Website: macys
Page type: billing-address
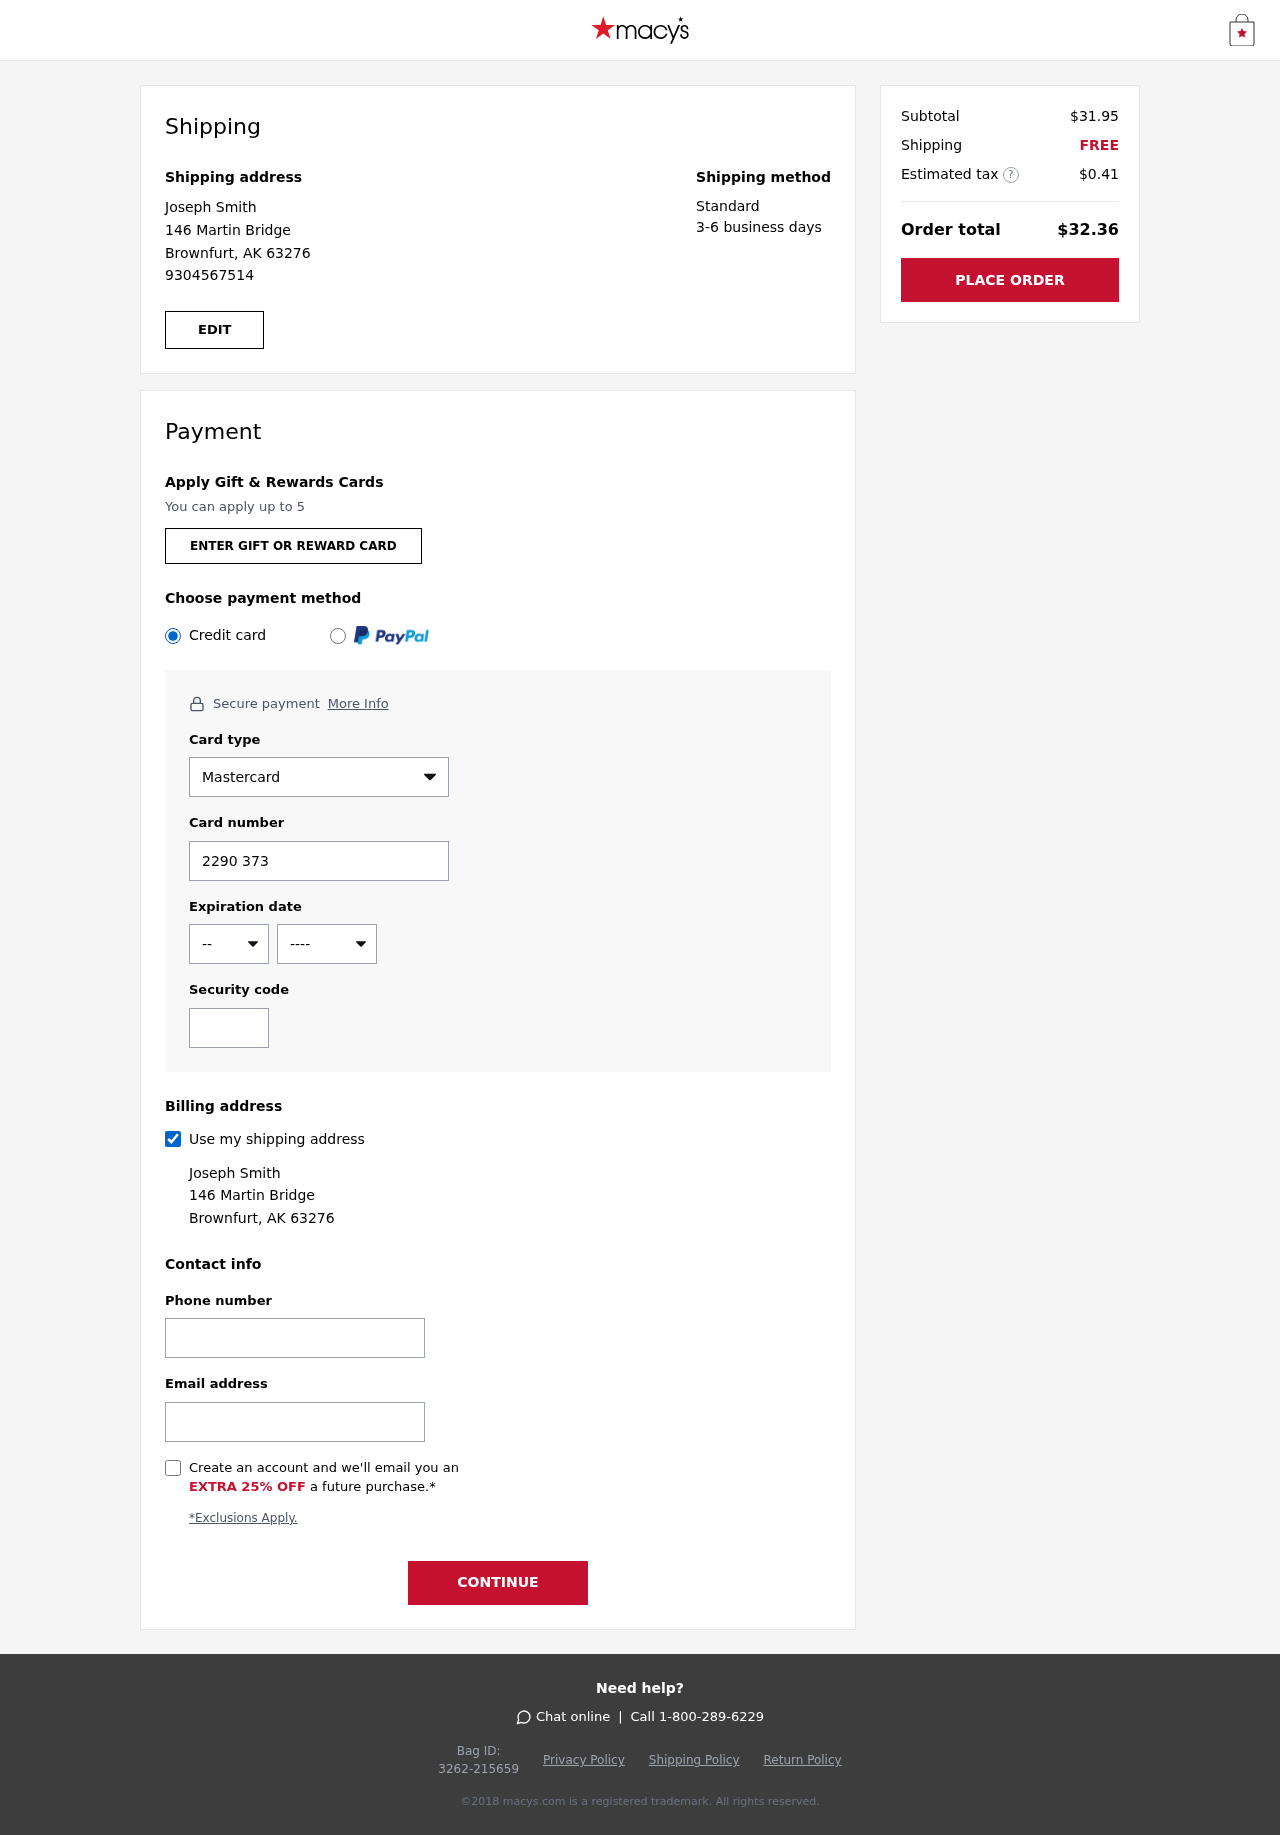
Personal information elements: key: PII_CARD_CVV
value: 537
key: PII_CARD_EXPIRY_MONTH
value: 01
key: PII_CARD_EXPIRY_YEAR
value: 28
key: PII_CARD_NUMBER
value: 2290 3731 0251 1736
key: PII_CARD_TYPE
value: Mastercard
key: PII_EMAIL
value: josephsmith@hotmail.com
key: PII_FULLNAME
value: Joseph Smith
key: PII_PHONE
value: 9304567514
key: PII_STREET
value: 146 Martin Bridge
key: PII_CITY_STATE_ZIP
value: Brownfurt, AK 63276
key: PII_FIRSTNAME
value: Joseph
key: PII_LASTNAME
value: Smith
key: PII_FULLNAME2
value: Joseph Smith
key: PII_FULLNAME3
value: Joseph Smith
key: PII_FIRSTNAME2
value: Joseph
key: PII_FIRSTNAME3
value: Joseph
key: PII_LASTNAME2
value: Smith
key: PII_LASTNAME3
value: Smith
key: PII_FIRSTNAME_DERIVED
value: Joseph
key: PII_LASTNAME_DERIVED
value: Smith
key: PII_FULLNAME_DERIVED
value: Joseph Smith
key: PII_NAME_FULL_DERIVED
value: Joseph Smith
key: PII_STREET2
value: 146 Martin Bridge
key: PII_PHONE2
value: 9304567514
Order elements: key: ORDER_SUBTOTAL
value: $31.95
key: ORDER_SHIPPING_COST
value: FREE
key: ORDER_TAX
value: $0.41
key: ORDER_TOTAL
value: $32.36